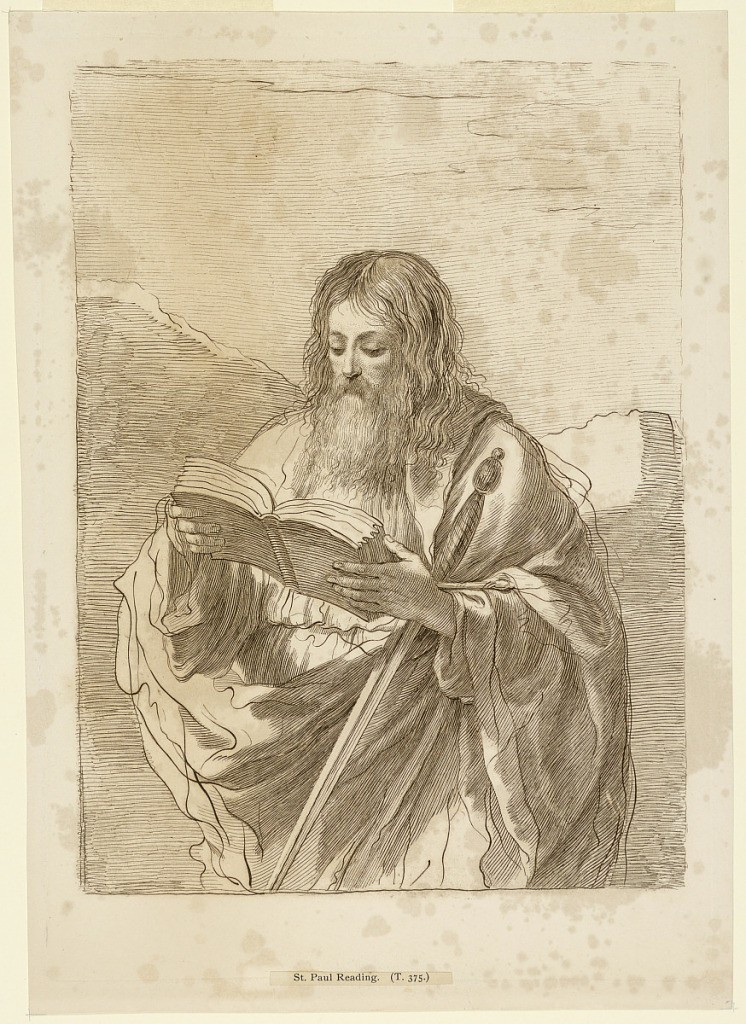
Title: Saint Paul Reading
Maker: Francesco Bartolozzi, Italian, active England, 1727–1815
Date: ca. 1760–1770
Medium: Engraving in brown ink on white paper
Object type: Print
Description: Saint Paul stands with a book in his hands, a sword in his left arm. Rocky ridges or mountains beyond.